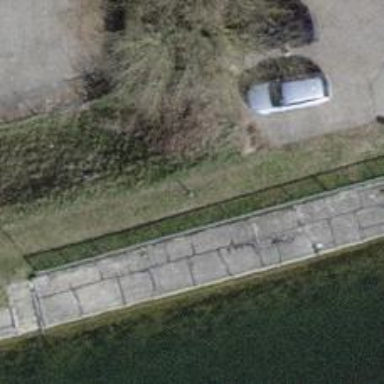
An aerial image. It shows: Bollard.